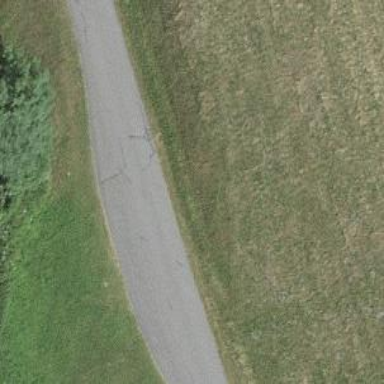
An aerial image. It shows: Passing place on the road.